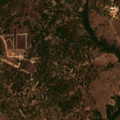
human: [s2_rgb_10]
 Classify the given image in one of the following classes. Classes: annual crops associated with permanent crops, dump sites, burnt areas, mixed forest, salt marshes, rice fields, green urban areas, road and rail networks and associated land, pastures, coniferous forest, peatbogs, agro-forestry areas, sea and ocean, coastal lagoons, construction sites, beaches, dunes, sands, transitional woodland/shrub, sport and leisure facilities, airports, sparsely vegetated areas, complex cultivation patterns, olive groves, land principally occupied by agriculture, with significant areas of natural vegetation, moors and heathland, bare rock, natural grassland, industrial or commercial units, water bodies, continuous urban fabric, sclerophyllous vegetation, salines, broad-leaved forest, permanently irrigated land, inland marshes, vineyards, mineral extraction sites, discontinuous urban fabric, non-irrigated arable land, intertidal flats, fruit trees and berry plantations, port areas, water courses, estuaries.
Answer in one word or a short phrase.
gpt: pastures, broad-leaved forest, mixed forest, transitional woodland/shrub